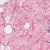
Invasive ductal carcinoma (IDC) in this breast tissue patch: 0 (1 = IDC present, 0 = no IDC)